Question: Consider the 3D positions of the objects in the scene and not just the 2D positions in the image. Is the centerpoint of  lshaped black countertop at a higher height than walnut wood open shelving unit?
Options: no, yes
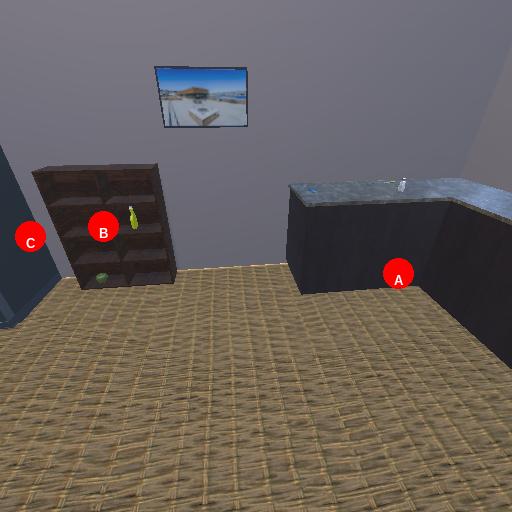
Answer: no